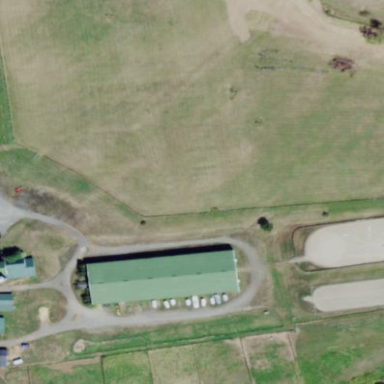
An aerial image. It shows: Farmyard area.